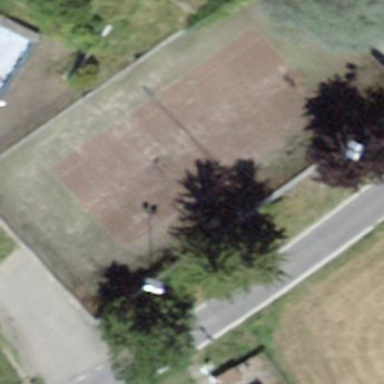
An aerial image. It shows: Asphalt tennis court on pitch.